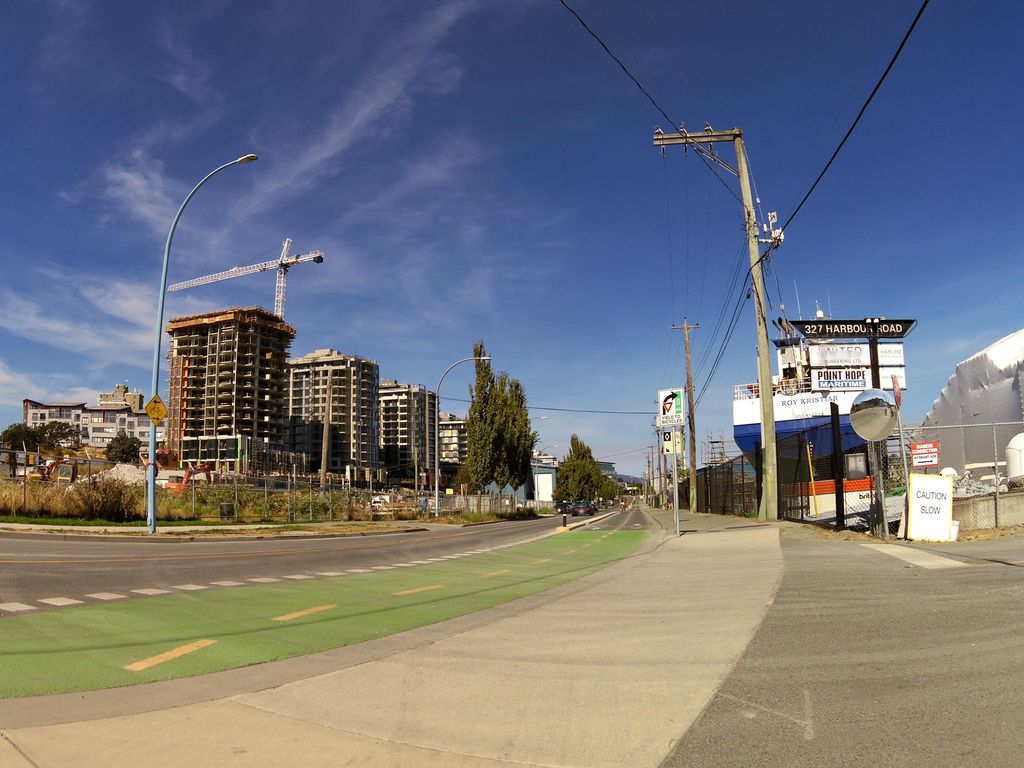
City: victoria